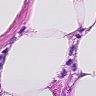
Metastatic tissue present: yes